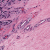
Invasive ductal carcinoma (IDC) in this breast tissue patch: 0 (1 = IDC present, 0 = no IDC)